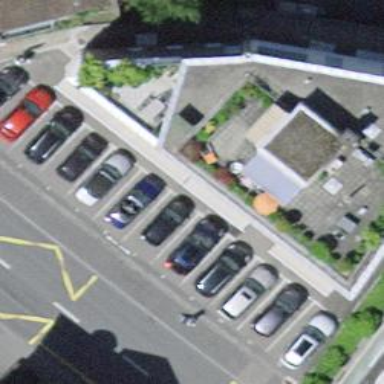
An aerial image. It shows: Cafe.